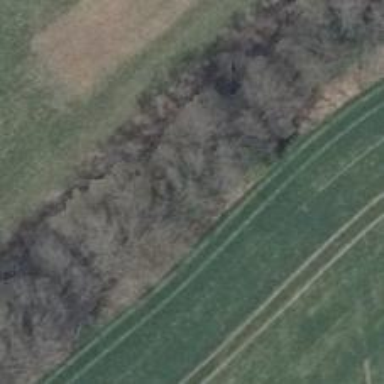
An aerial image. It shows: Row of trees in natural setting.